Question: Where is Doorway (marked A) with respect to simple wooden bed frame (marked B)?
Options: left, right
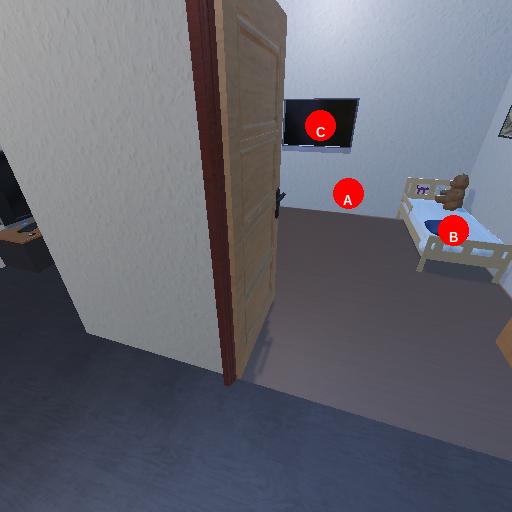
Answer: left